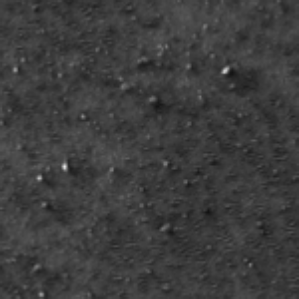
Label: frost